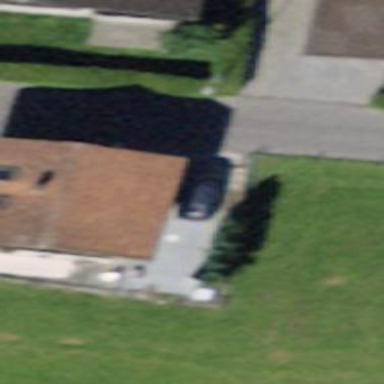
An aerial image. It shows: Detached building.